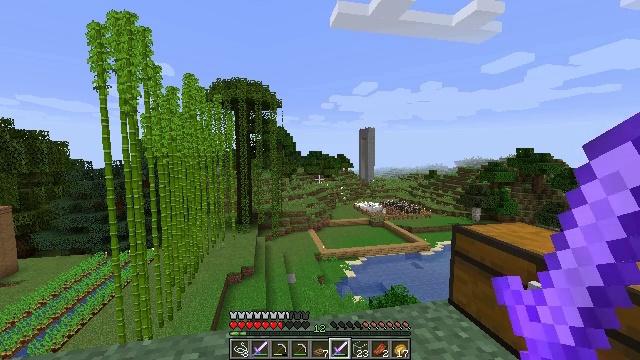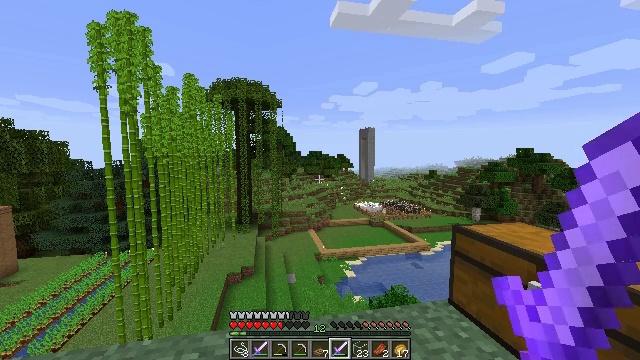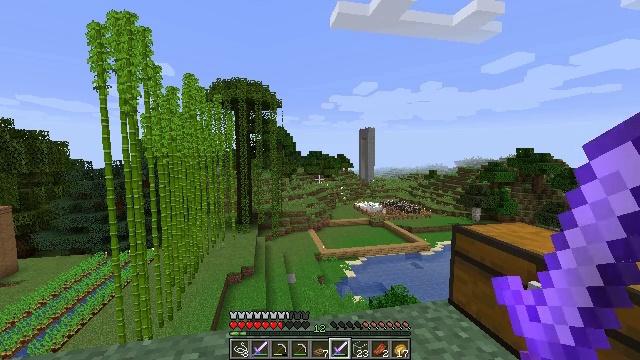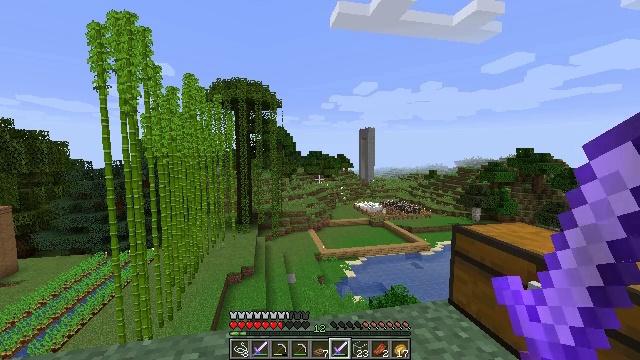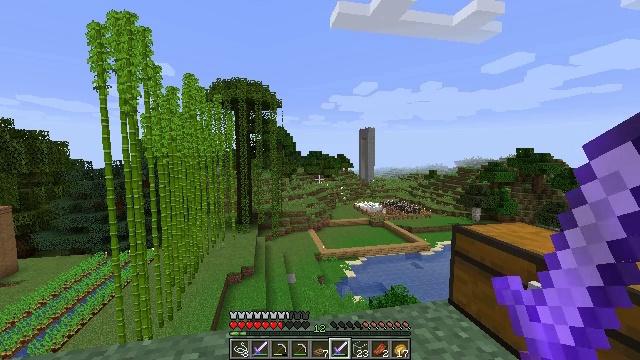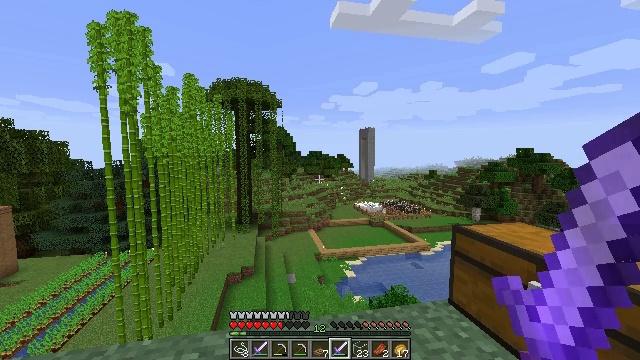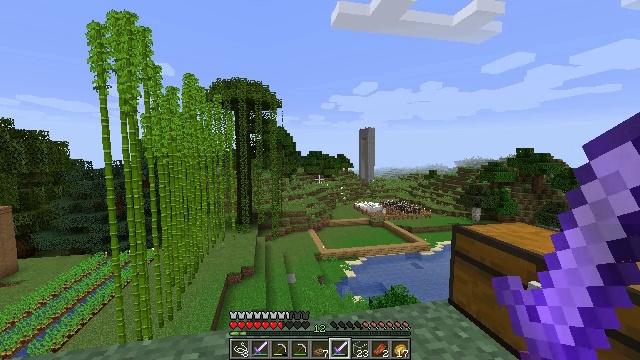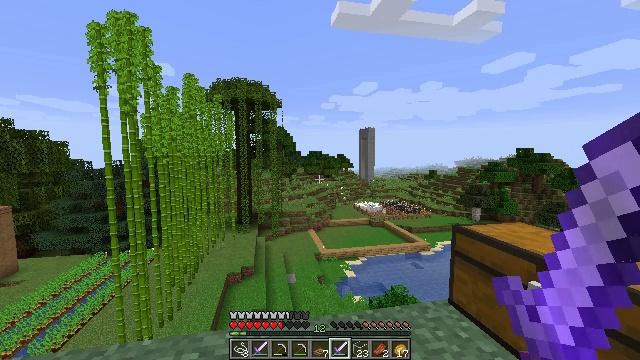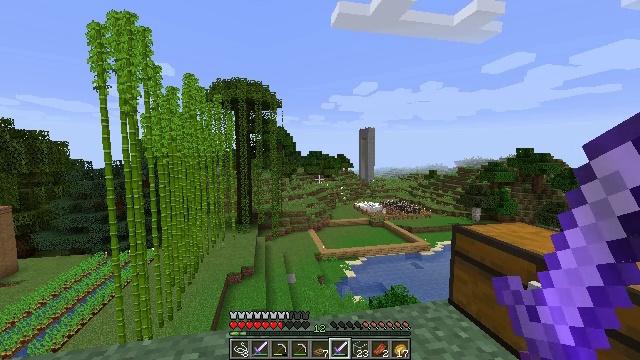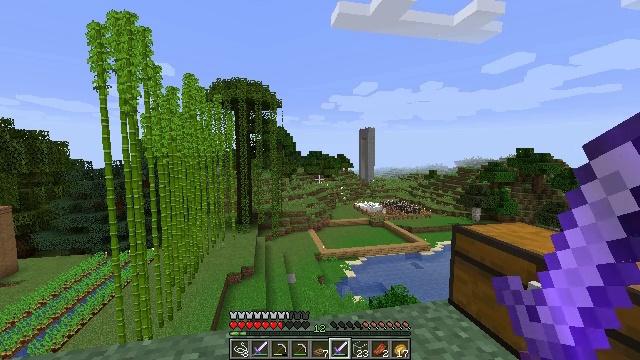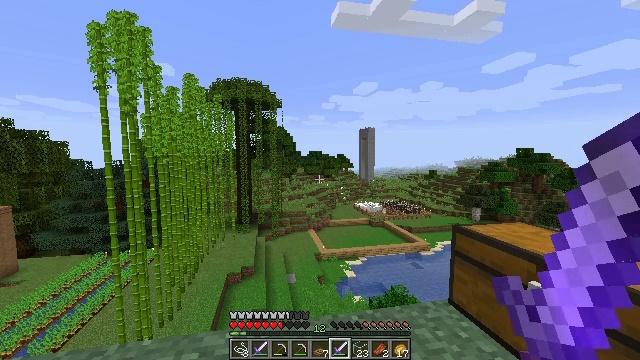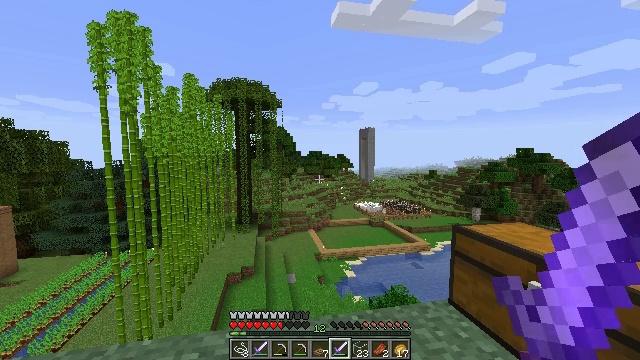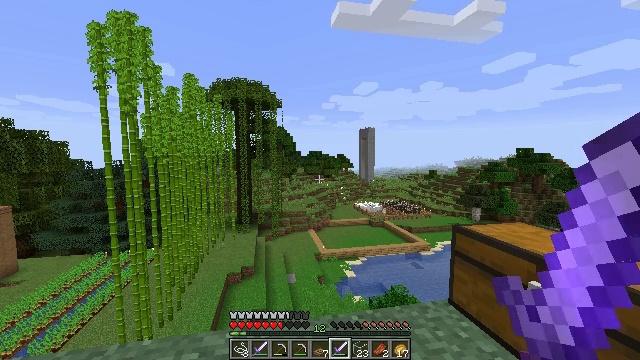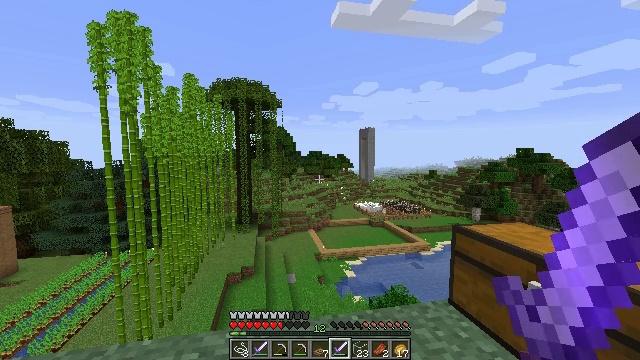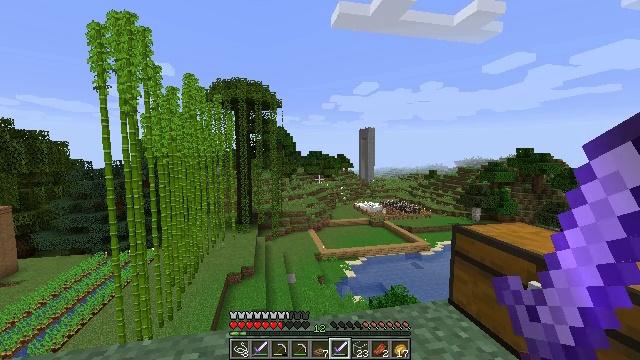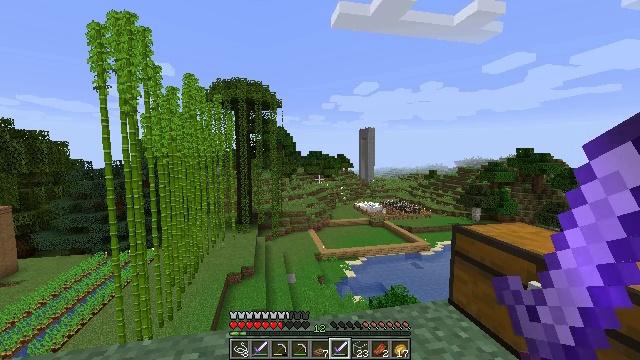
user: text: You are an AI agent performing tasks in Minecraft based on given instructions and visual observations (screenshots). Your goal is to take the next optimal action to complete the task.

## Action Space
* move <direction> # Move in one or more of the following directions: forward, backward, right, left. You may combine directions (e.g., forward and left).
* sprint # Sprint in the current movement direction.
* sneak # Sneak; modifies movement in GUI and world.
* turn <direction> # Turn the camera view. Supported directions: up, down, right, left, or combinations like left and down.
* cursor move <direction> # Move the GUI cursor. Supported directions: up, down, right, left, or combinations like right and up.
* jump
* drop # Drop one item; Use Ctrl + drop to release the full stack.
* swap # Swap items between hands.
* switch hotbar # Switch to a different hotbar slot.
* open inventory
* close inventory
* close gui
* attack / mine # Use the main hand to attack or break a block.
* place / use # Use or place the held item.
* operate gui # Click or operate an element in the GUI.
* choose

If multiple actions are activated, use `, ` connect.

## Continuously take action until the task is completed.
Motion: motion action
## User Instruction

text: Open the crafting table and craft a book.
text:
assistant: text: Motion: no_op
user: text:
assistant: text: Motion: no_op
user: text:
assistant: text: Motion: no_op
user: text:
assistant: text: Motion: no_op
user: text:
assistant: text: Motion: no_op
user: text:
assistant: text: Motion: no_op
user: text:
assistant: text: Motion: no_op
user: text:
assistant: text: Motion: no_op
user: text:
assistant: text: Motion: no_op
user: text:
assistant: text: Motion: no_op
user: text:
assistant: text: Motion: no_op
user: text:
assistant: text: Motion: no_op
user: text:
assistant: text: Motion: no_op
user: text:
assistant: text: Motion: no_op
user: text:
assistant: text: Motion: no_op
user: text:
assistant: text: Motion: no_op
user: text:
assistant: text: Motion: no_op
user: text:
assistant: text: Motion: no_op
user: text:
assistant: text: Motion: no_op
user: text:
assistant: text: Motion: no_op
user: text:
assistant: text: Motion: no_op
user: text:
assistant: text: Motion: no_op
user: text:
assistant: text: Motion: no_op
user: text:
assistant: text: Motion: no_op
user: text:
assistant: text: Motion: no_op
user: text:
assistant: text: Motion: no_op
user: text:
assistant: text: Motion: no_op
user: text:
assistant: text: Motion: no_op
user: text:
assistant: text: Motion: no_op
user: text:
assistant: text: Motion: no_op